Question: I am just getting started with CSS and HTML. I have been trying for quite a long to arange some divs in the page. I am creating a recipes page and I want it to look something like this: each recipe has a title, in the left side an image and the in the right the ingredients and the preparation steps.I also used an XML document and a XSL sheet to display these elements. I am having troubles displaying the right side. I will share with you only the CSS code and the XSL.
CSS :
'''
p {
color: green;
}
.ingredients-header {
color:#FFF;
font-weight:bold;
font-size:120%;
background-color:#339933;
position:relative;
left: 350px;
}
.ingredients {
position:absolute;
left: 400px;
}
.preparation-header {
color:#FFF;
font-weight:bold;
font-size:120%;
background-color:#339933;
position:relative;
top: 150px;
left: 350px;
}
.preparation {
position: relative;
left: 400px;
}
'''
XSL:
'''
<xsl:stylesheet
version="1.0"
xmlns:xsl="http://www.w3.org/1999/XSL/Transform"
xmlns="http://www.w3.org/TR/xhtml1/strict">
<xsl:template match="/">
<html>
<head>
<link href="style.css" rel="stylesheet" type="text/css" />
<title>Recipe</title>
</head>
<body>
<xsl:apply-templates select="/recipes/recipe"/>
</body>
</html>
</xsl:template>
<xsl:template match="recipe">
<h2><xsl:value-of select="./name"/></h2>
<div class="ingredients-header">
<h3>Ingredients:</h3>
</div>
<div class="ingredients">
<p><xsl:apply-templates select="./ingredients"/></p>
</div>
<div class="preparation-header">
<h3>Preparation steps:</h3>
</div>
<div class="preparation">
<ol><xsl:apply-templates select="./instructions"/></ol>
</div>
</xsl:template>
<xsl:template match="ingredients/ingredient">
<xsl:value-of select="./qty"/><xsl:text> </xsl:text>
<xsl:value-of select="./unit"/><xsl:text> </xsl:text>
<xsl:value-of select="./food"/>
<br />
</xsl:template>
<xsl:template match="instructions/instruction">
<li><xsl:value-of select="."/></li>
</xsl:template>
</xsl:stylesheet>
'''
I get an output like this:
Can anyone help me arrange these divs so in order to have the preparation steps under its section?
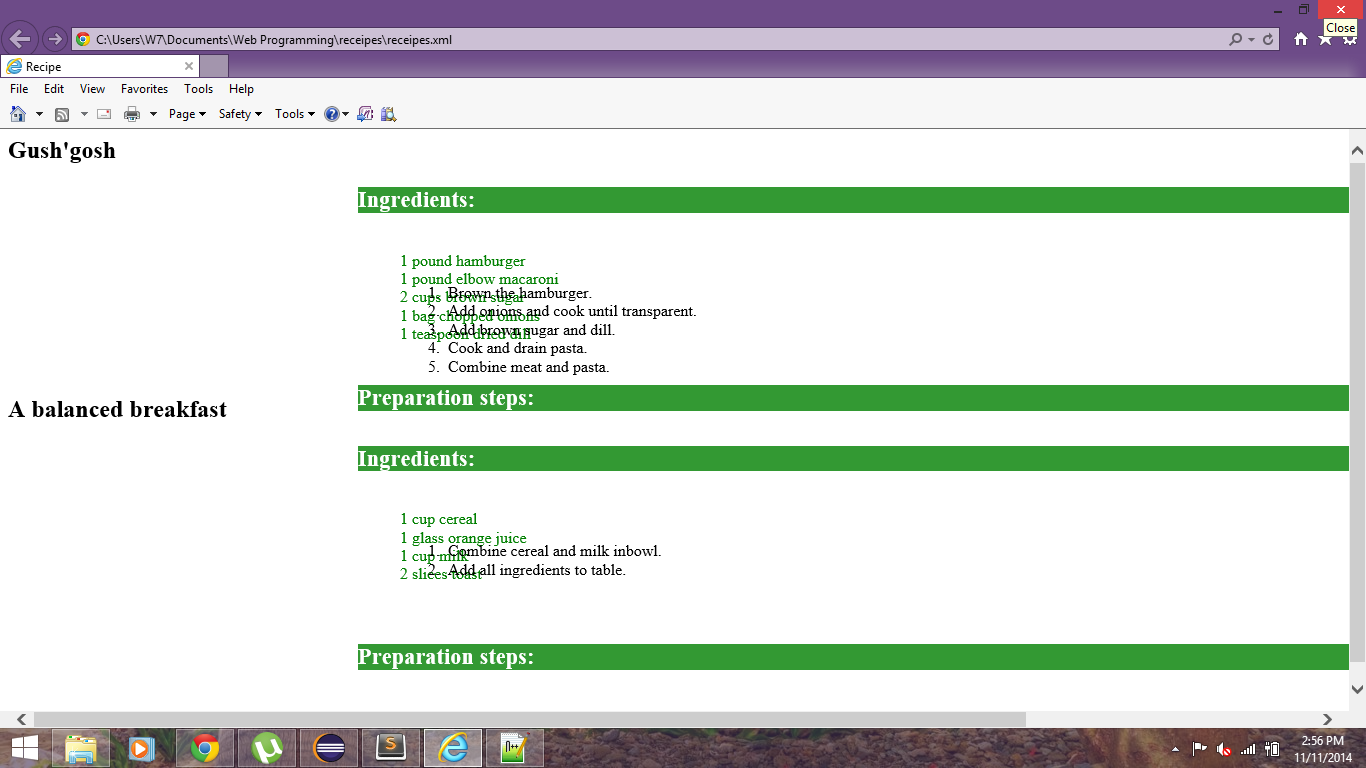
Answer: Try changing .ingredients to position:relative
'''
.ingredients {
position:absolute;
left: 400px;
}
'''
Try removing top: 150px; from .preparation-header too
'''
.preparation-header {
color:#FFF;
font-weight:bold;
font-size:120%;
background-color:#339933;
position:relative;
left: 350px;
}
'''